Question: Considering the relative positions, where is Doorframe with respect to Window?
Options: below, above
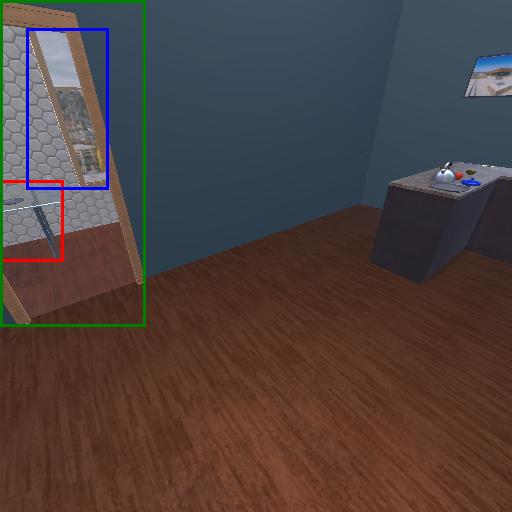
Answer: below